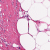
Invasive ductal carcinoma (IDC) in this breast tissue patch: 0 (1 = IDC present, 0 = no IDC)